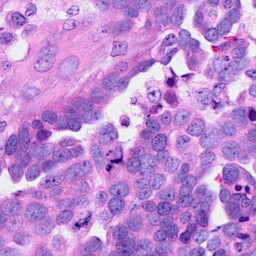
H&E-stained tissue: Ovarian